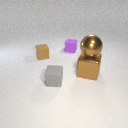
large brown metal cube below large brown metal sphere